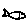
Label: fish